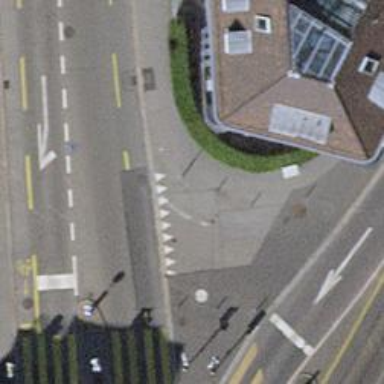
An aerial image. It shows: Unmarked crossing with traffic calming table.